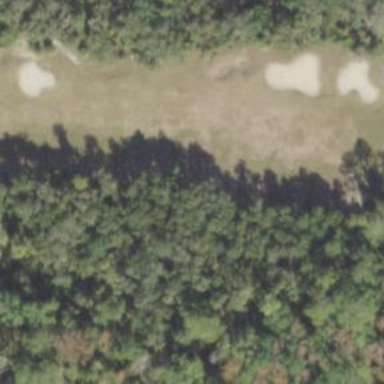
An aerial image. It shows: Golf fairway surrounded by grass.